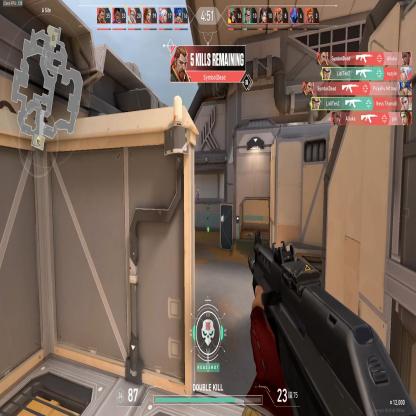
Label: enemy